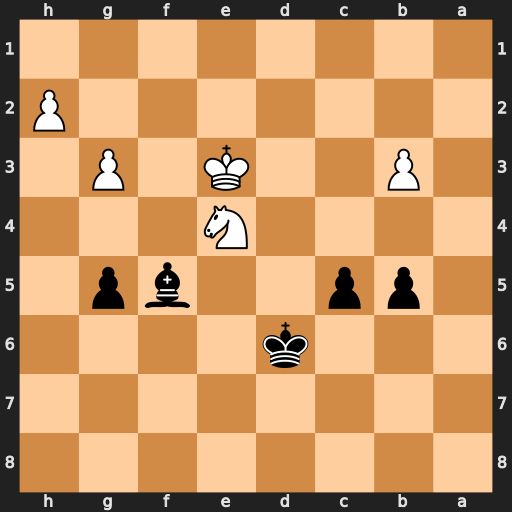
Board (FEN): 8/8/3k4/1pp2bp1/4N3/1P2K1P1/7P/8
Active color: b
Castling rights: -
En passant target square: -
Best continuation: Bxe4 Kxe4 g4